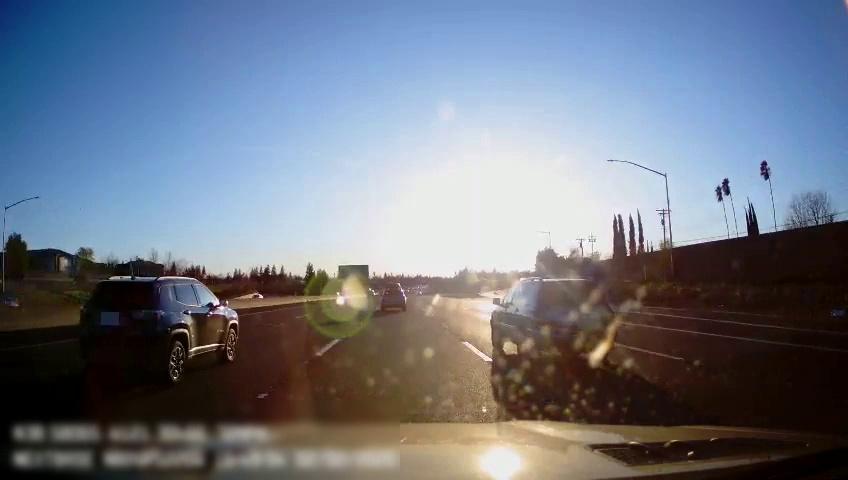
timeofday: Day
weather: Sunny
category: Drivable Space
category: Vehicles | SUV
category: Vehicles | SUV
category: Vehicles | SUV
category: Vehicles | Car
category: Vehicles | SUV
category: Lanes | Alternate Lane
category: Lanes | Alternate Lane
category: Lanes | Current Lane
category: Lanes | Current Lane
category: Lanes | Alternate Lane
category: Lanes | Alternate Lane
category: Lanes | Alternate Lane
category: Traffic | Signs